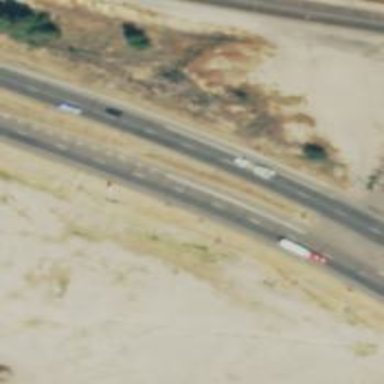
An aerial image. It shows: Expressway with asphalt surface. The highway is classified as trunk and has grade1 tracktype.